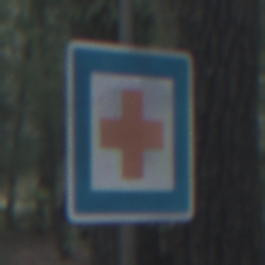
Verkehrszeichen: ErsteHilfe
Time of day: SunriseSunset
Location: Outdoor (Nature)
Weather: NotSpecified
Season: Autumn
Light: Natural